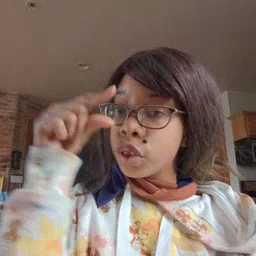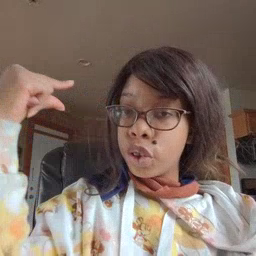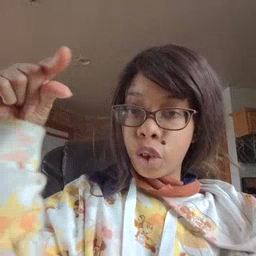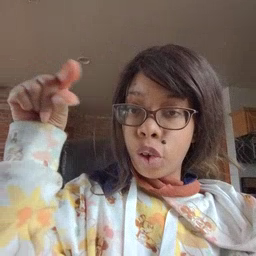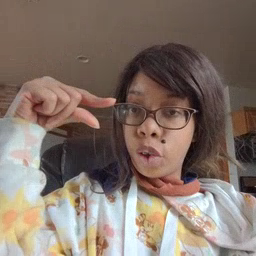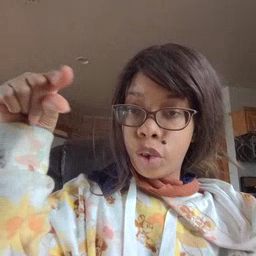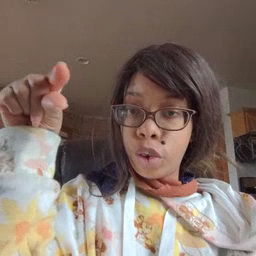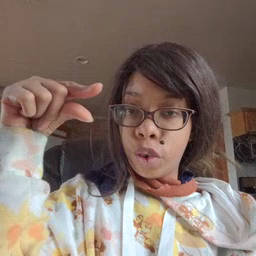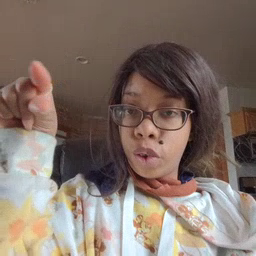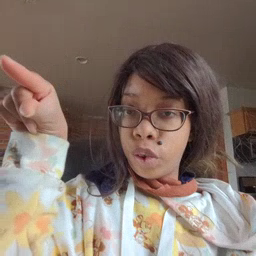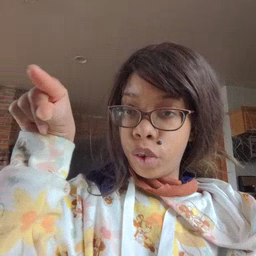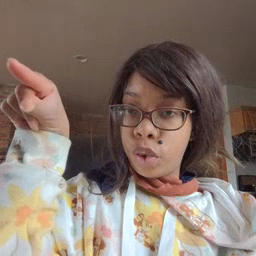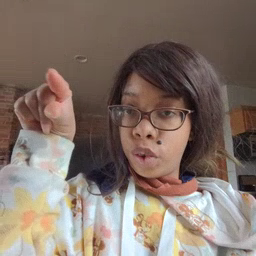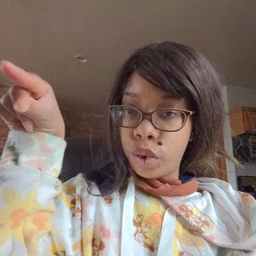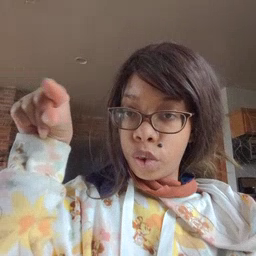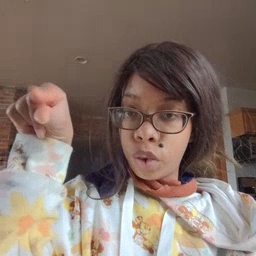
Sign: goose